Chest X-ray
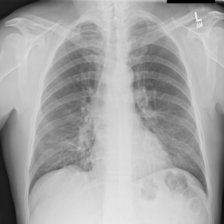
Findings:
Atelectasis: negative
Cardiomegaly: negative
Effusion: negative
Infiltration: negative
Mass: negative
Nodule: negative
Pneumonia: negative
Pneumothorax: negative
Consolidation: negative
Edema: negative
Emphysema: negative
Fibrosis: negative
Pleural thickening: negative
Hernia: negative